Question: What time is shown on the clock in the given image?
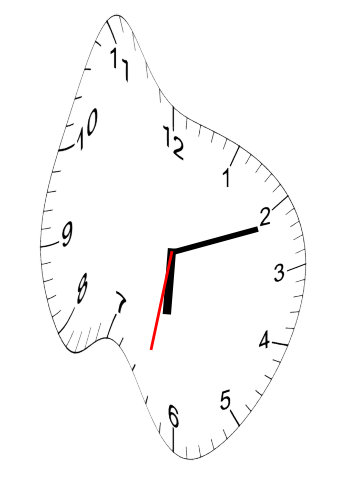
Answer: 06:11:32